Field crop: maize
Growth stage: 2
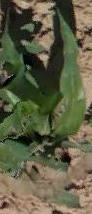
Species: maize